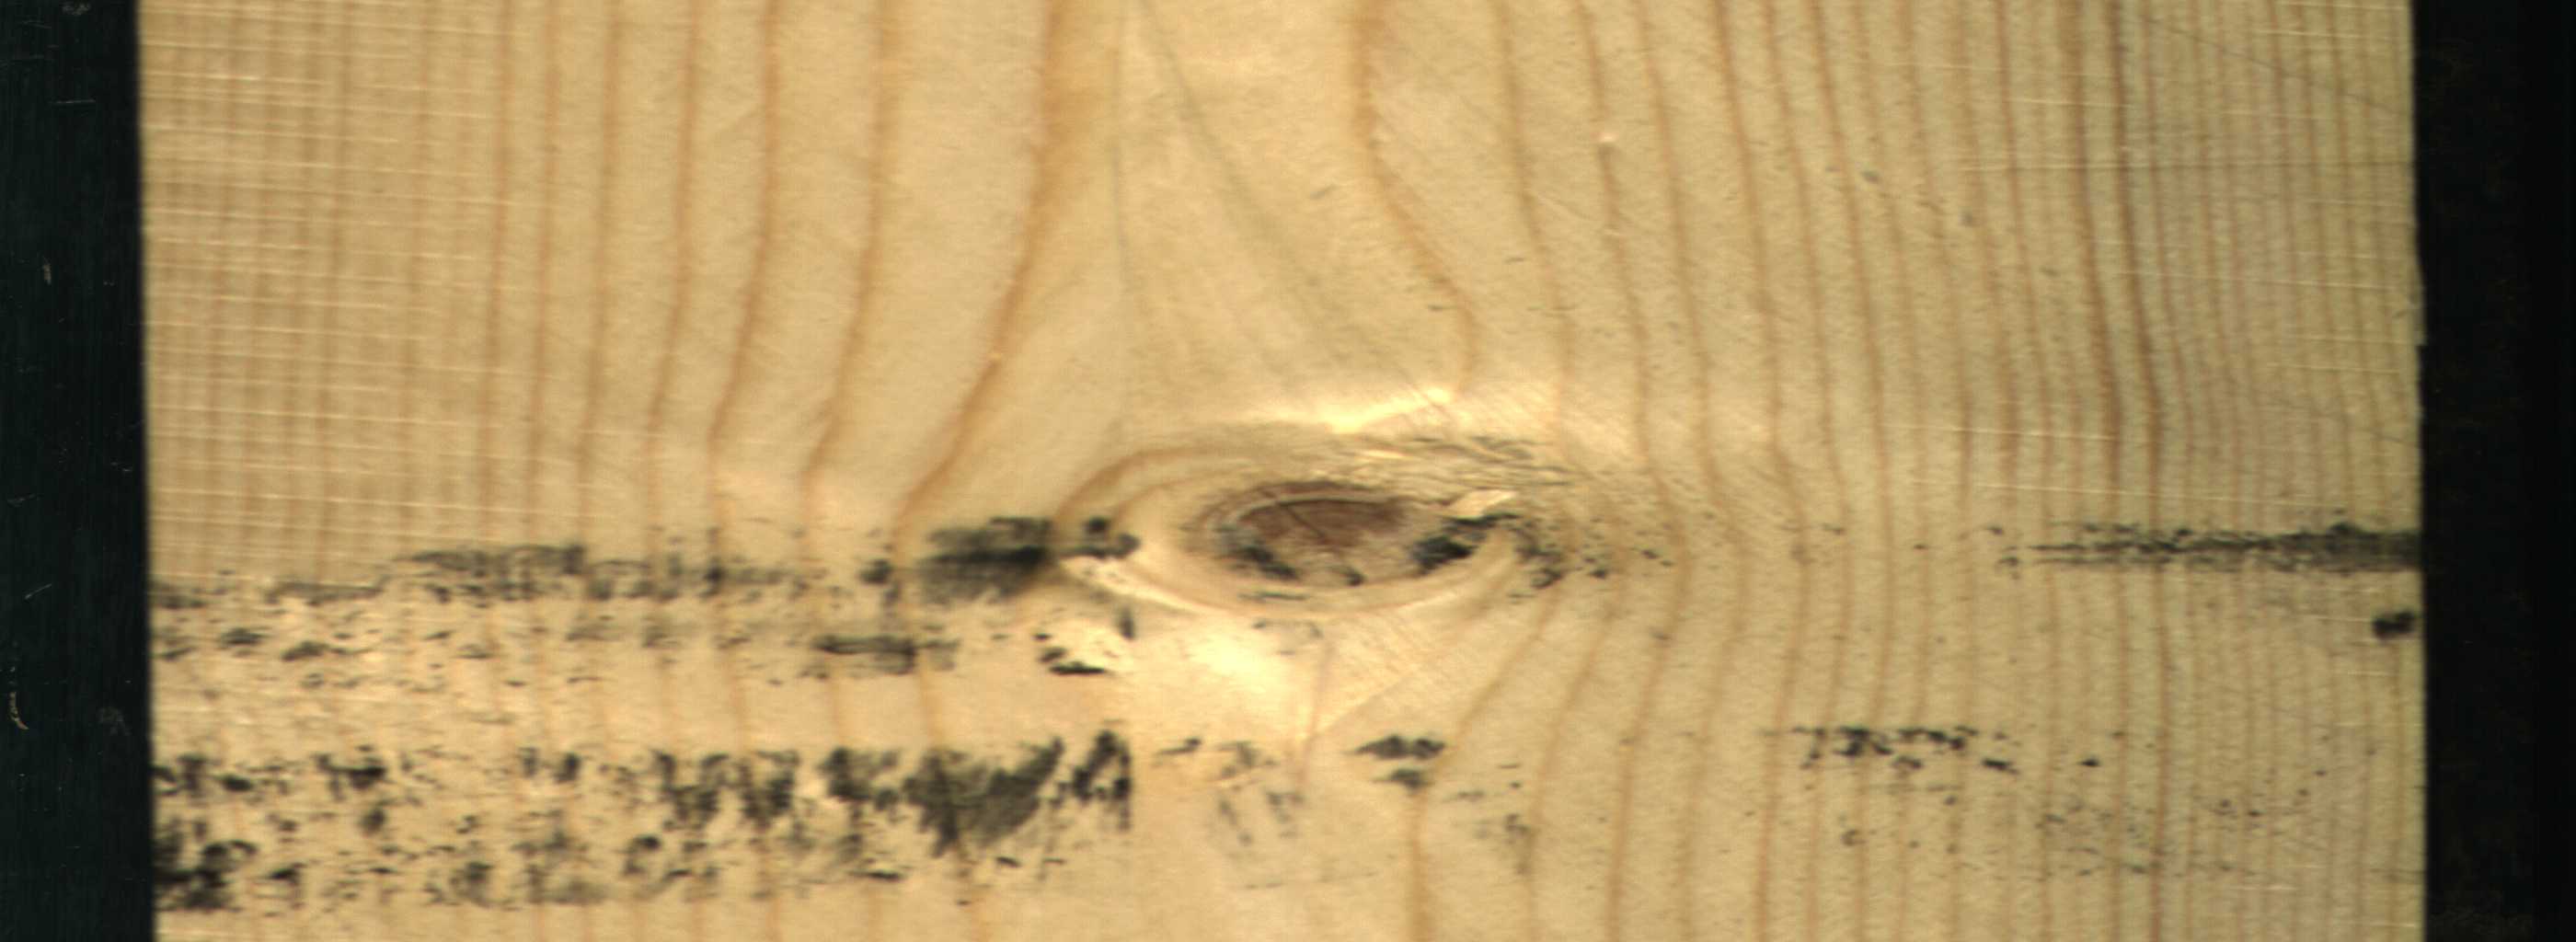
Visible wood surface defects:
Live_Knot